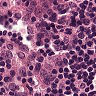
Metastatic tissue present: yes